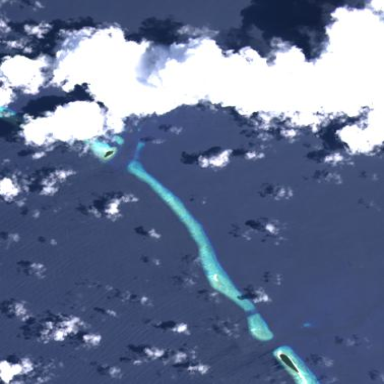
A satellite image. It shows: Beautiful reef in its natural habitat.